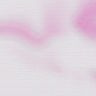
Metastatic tissue present: no